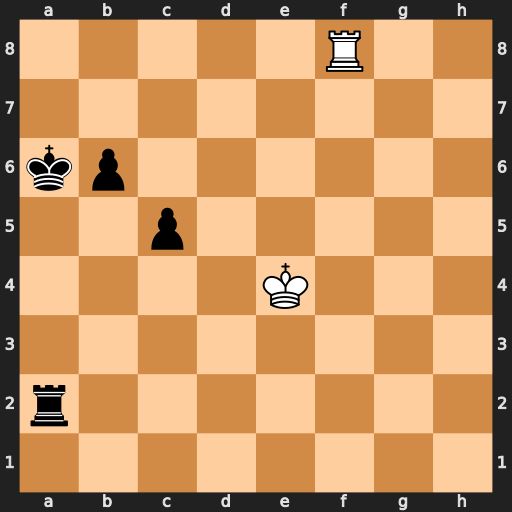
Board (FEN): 5R2/8/kp6/2p5/4K3/8/r7/8
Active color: w
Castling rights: -
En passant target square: -
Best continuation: Ra8+ Kb7 Rxa2